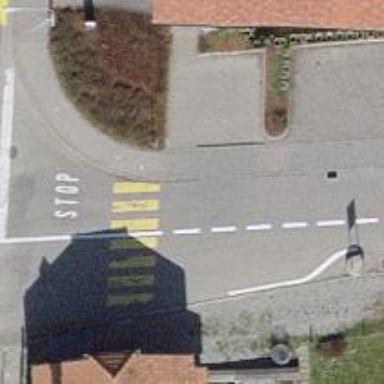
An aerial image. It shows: Zebra crossing on the road.